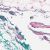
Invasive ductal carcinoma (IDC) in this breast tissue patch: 0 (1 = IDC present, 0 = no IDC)